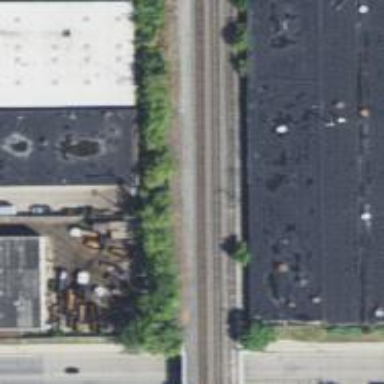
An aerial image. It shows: Railway siding for service.